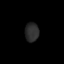
Tissue: skin
Cell type: Epithelial cells
Senescence score: 0.2278
Nuclear area (px): 256
Mean DAPI intensity: 44.203